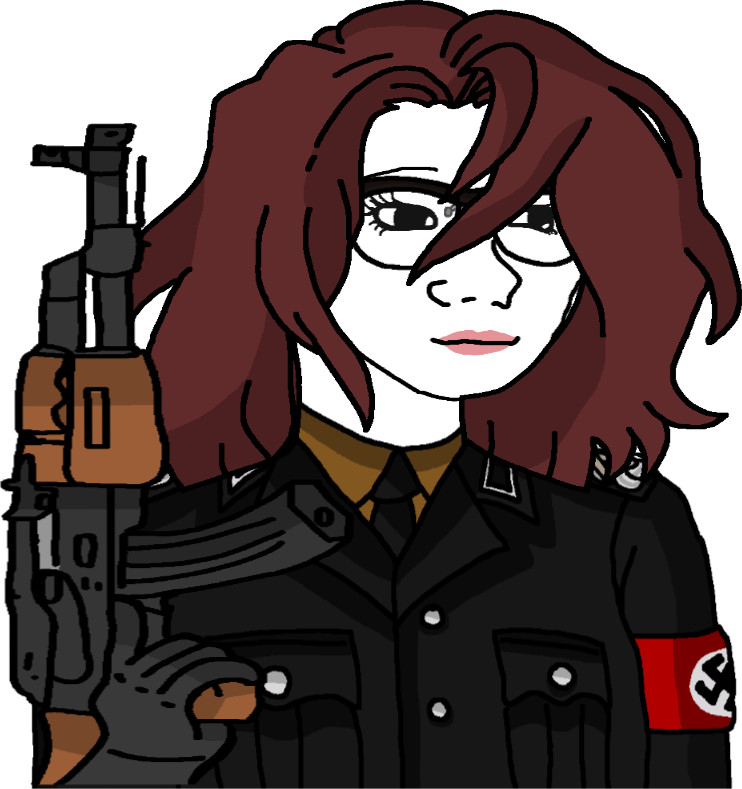
Label: 5_Doomer_Girl